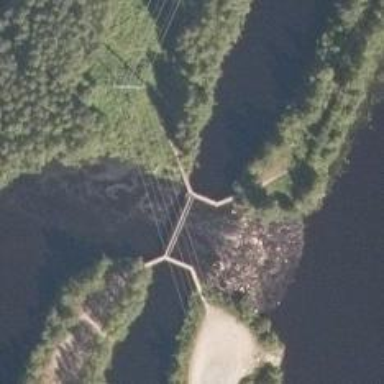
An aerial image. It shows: Path leading to bridge.